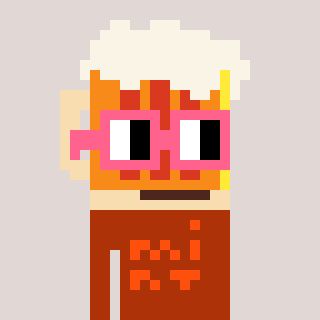
a pixel art character with square pink glasses, a beer-shaped head and a hotbrown-colored body on a warm background